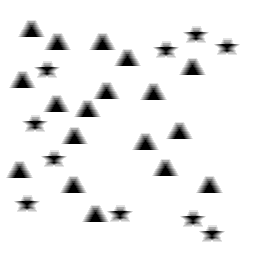
Squares: 0
Triangles: 18
Stars: 10
Total shapes: 28